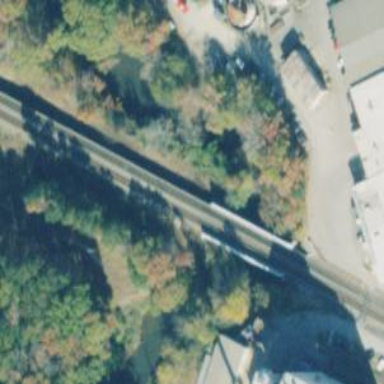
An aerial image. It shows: Railway bridge leading to rail yard.